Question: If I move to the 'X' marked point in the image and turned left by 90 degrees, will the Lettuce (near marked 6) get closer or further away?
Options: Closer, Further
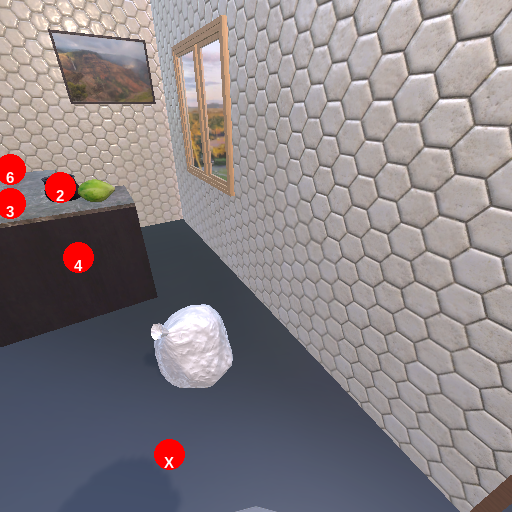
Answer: Closer